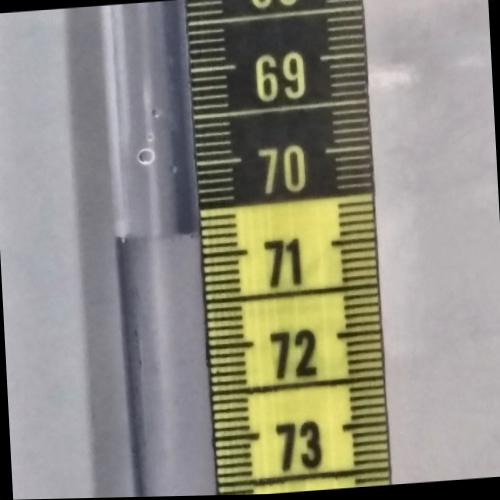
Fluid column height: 70.8 cm